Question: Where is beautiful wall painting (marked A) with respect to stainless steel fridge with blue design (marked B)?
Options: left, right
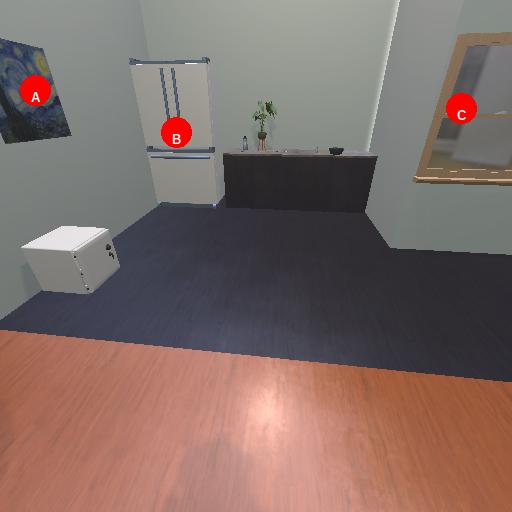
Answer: left